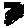
Label: square